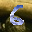
Label: 6